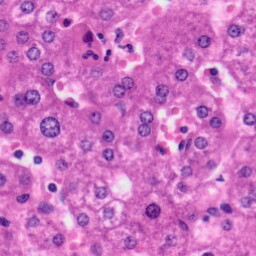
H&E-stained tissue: Liver